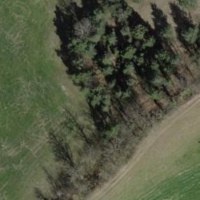
EUNIS habitat code: 52
Species observed at this site:
Phaneroptera falcata
Orchis militaris
Narcissus poeticus
Gomphocerippus rufus
Chorthippus biguttulus
Salvia pratensis